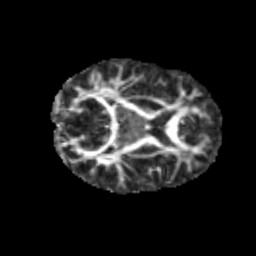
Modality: FA
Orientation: axial
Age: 9
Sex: male
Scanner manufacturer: siemens
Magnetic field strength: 3 T
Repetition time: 3.8 s
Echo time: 0.07 s